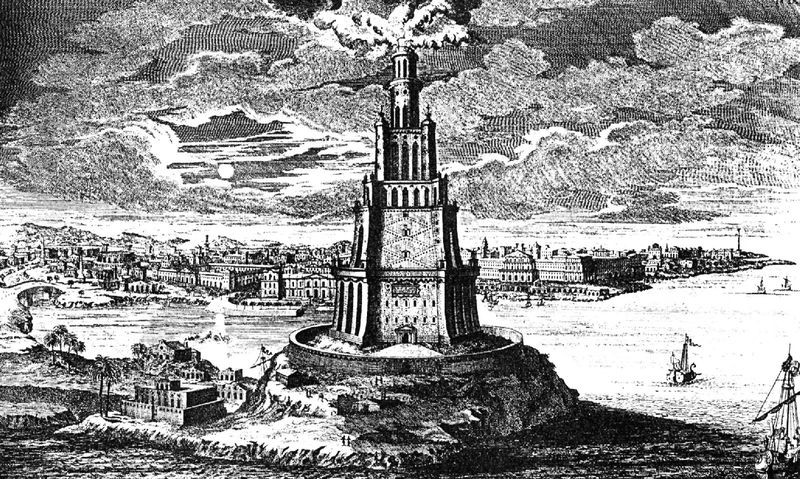
Titel: Leuchtturm von Pharos bei Alexandria in Ägypten
Standort: Alexandria, Leuchtturm von Pharos (Afrika - Ägypten)
Schlagwörter: baum, berg, dunkel, felsen, gewitter, himmel, meer, wasser, wolken, bäume, fluss, landschaft, see, stadt, ufer, fenster, hell, licht, schwarz, weiss, zeichnung, gebäude, haus, wolke, architektur, häuser, weite, brücke, sonne, boot, boote, turm, holzschnitt, schiff, schiffe, segel, segelschiffe, wellen, vedute, segelschiff, fels, mauer, grafik, graphik, nebel, pilaster, sturm, stadtansicht, mond, leuchtturm, druck, druckgraphik, schnitt, schwarzweiss, schraffur, radierung, stich, palmen, kupferstich, babel, archiektur, leuhtturm